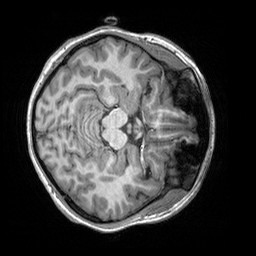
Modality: T1w
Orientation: axial
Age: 20
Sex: female
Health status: healthy
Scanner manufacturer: siemens
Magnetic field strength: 3 T
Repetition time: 2.3 s
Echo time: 0.00303 s